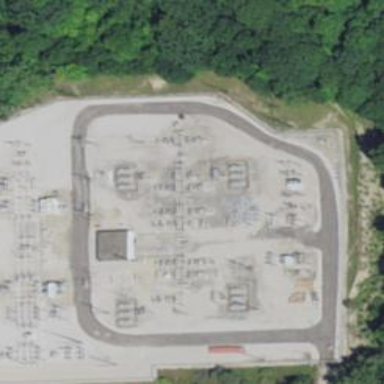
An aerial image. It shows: Switch for power supply.